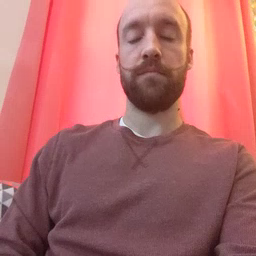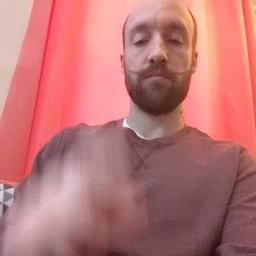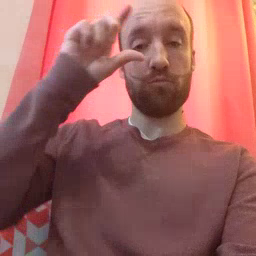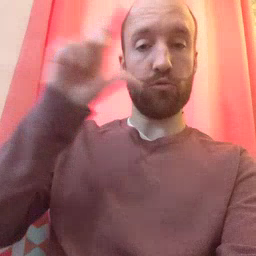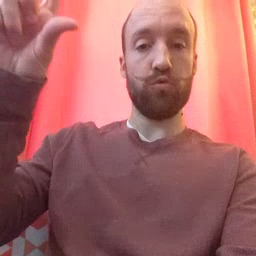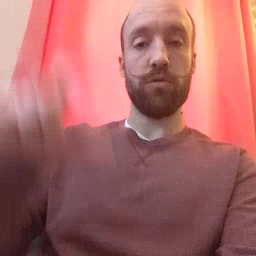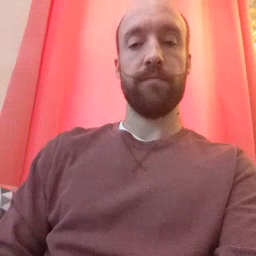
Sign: moon